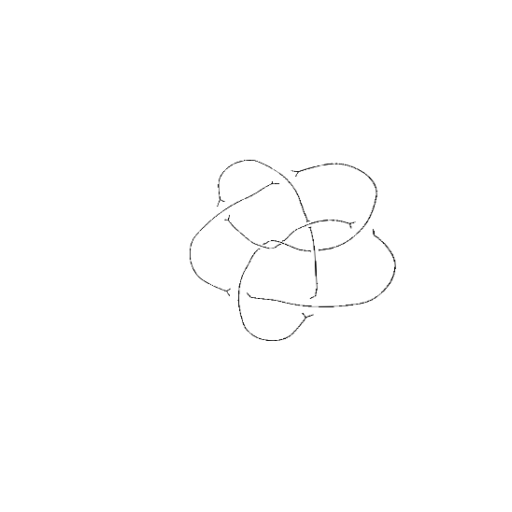
Crossing number: 9